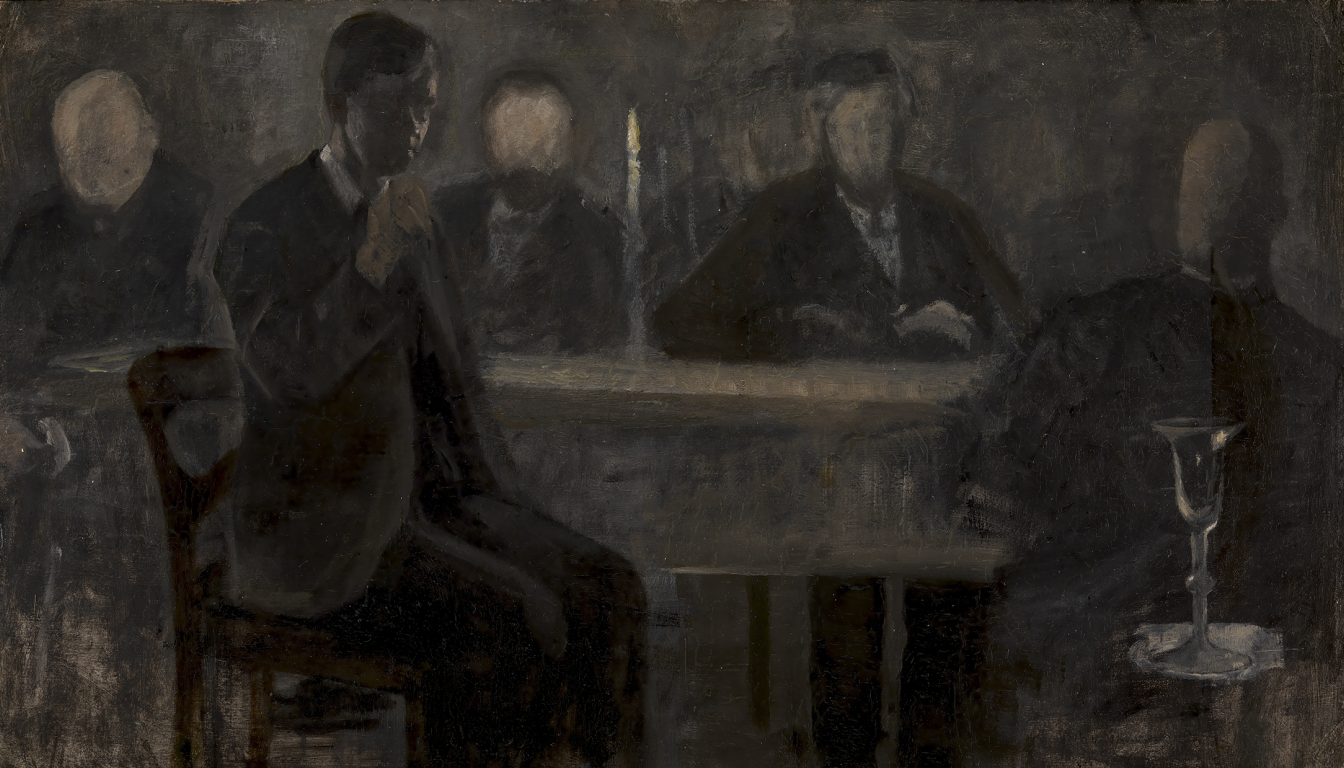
portrait painting, wide, dark chiaroscuro, five figures in dark clothing seated around a table in a dimly lit interior, young man in foreground seated with a hand raised to the mouth, single candle and glass goblet on table, dark atmospheric background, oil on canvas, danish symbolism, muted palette